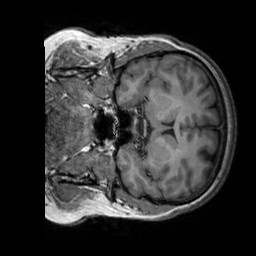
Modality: T1w
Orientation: coronal
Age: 30
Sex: female
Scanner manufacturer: siemens
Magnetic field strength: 3 T
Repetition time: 2.3 s
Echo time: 0.00303 s